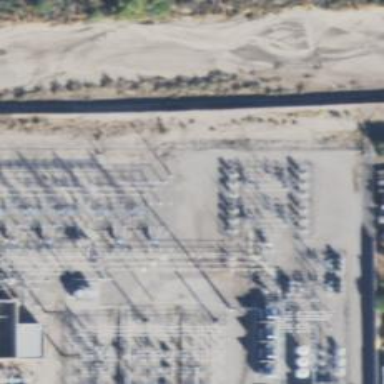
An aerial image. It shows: Switch used for power control.